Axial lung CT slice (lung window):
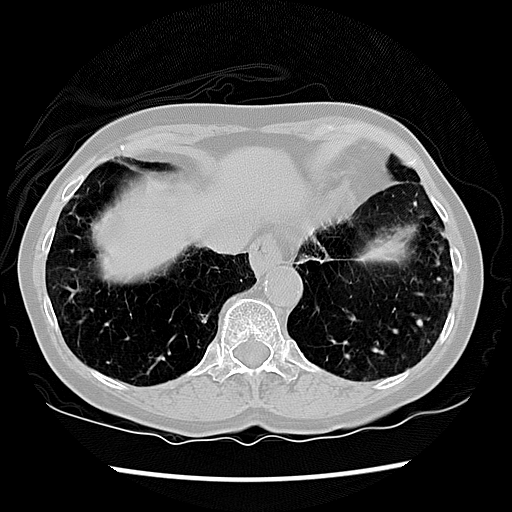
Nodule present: no